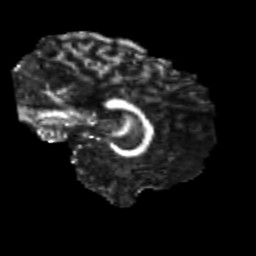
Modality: FA
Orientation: sagittal
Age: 29
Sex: male
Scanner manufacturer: siemens
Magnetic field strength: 3 T
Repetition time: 3.5 s
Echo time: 0.104 s